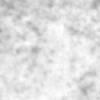
Label: no_change